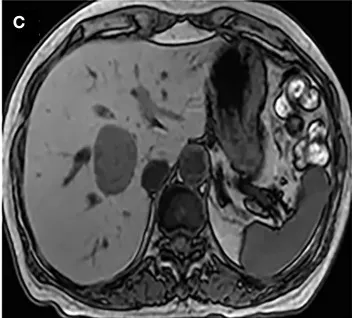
A second non-enhanced abdominal MRI showed that the mass in the right lobe of liver grew larger, and ,the size was ~3 x 3.5 x 3.5 cm.
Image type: radiology (mri)